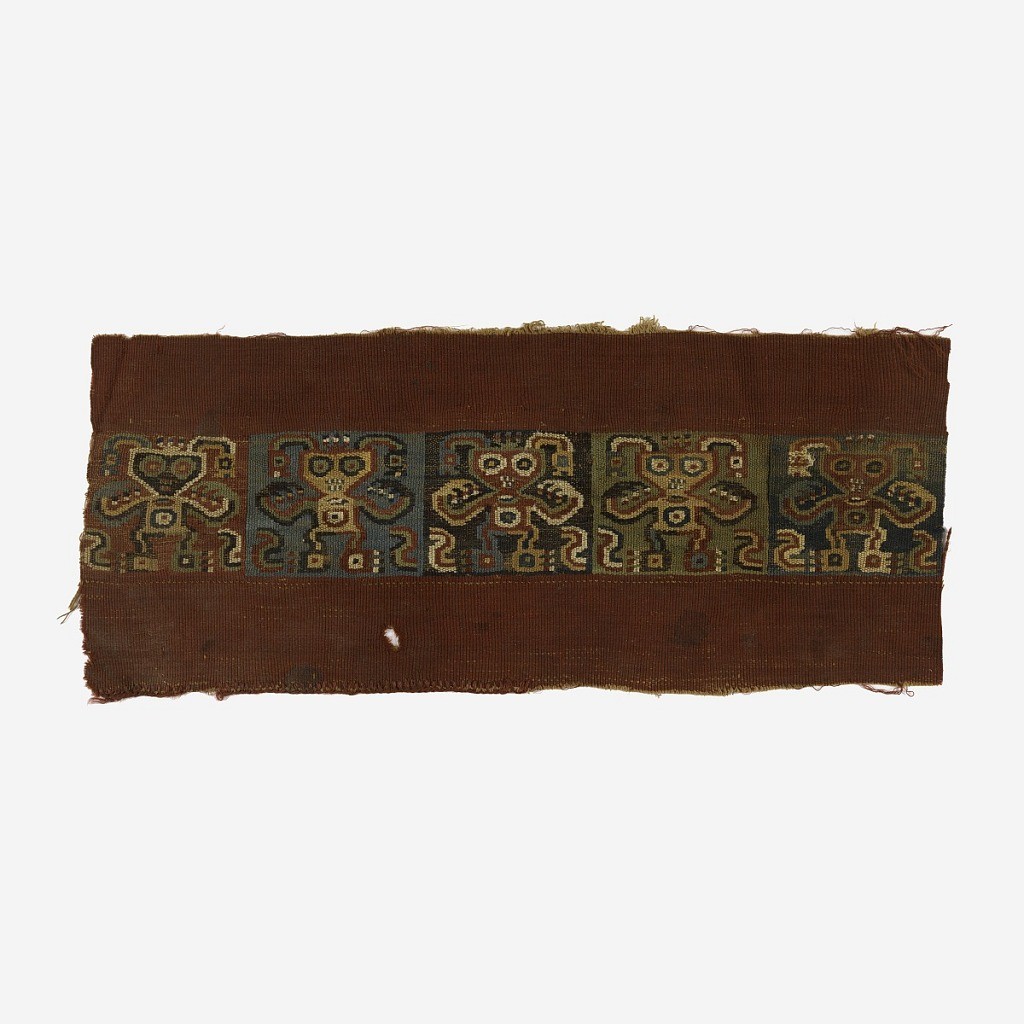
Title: Band fragment
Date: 700–1100
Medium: Technique: 1. Plain weave, paired warps, single weft; 2. Weft-faced plain weave, unpaired warps; 3. Plain weave foundation (warp single, weft single), supplementary wefts in weft-faced plain weave on paired warps, branched warps between sections 2 and 3; Sides: cut; Ends: one intact (warp selvage covered by stitching)
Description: Fragment of a band